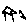
Label: house